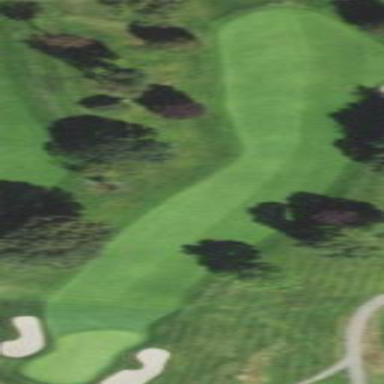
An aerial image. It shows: Grassy area designated as golf fairway.